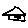
Label: house